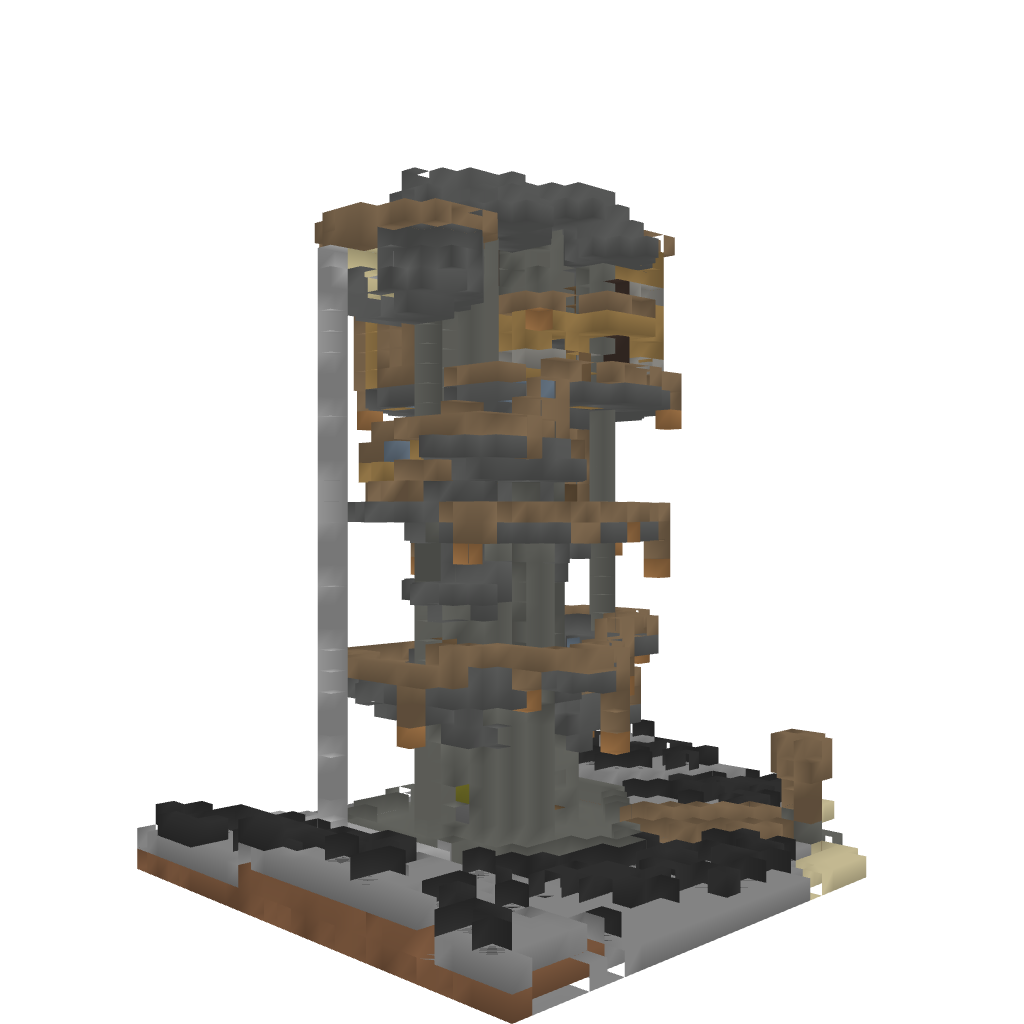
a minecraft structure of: Jungle Treehouse